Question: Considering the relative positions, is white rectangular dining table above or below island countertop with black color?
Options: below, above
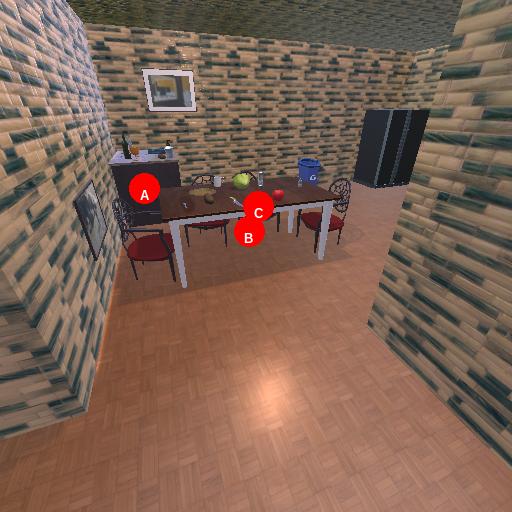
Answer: below